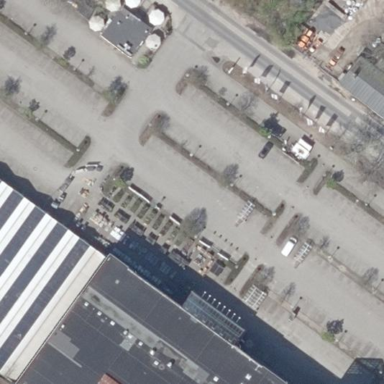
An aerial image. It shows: Parking area with surface.